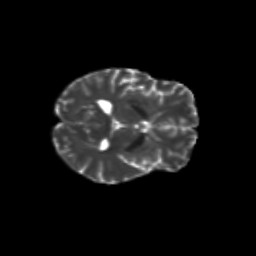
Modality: T2w
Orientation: axial
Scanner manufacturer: siemens
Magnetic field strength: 3 T
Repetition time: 9.2 s
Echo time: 0.084 s